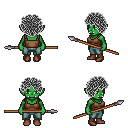
a pixel art fantasy rpg character, female body template, orc, green skin, brown pirate shirt, teal pants, gray curly afro hairstyle, brown shoes, spear, four views (front, back, left, right), 2x2 character sprite sheet, small pixel art, hard edges, no anti-aliasing